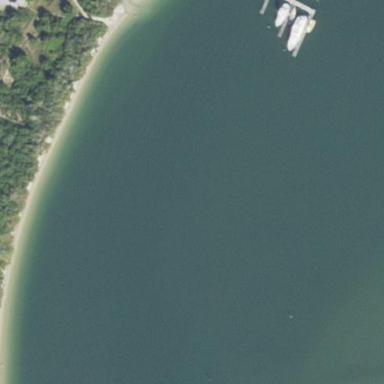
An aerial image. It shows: Sandy beach perfect for swimming.